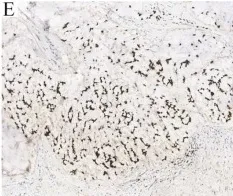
Pathological features of the lesion. (E) Strong positivity for CDX2 (x100).
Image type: pathology (immunostaining)